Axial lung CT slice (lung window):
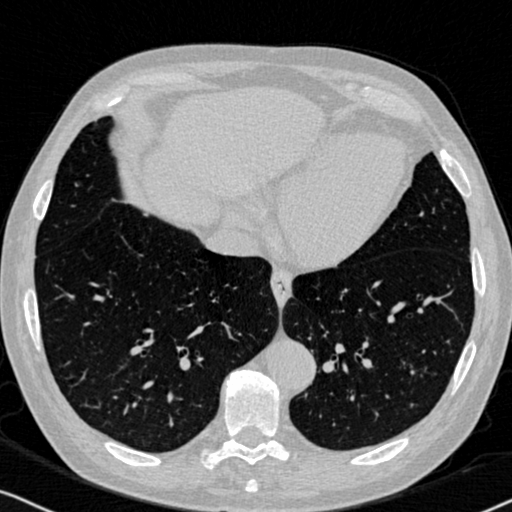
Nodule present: no